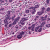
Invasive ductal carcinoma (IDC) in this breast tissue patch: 0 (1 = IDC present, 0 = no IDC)